Question: I have two tables as below.
"User Acc" is user's profile details and user's login details(username password) are in a seperate table called login.When I generated the entities in Netbeans IDE, there were 2 tables for login(database) table. One generated entity is "Login", another one is "LoginId".Login entity has a reference to LoginId and UserAcc entity. LoginId entity has username and password which were in login database table.UserAcc has primary key which is INT for each user.That key is the foreign key of login table.
Now I want to check the user @ loging. How I do is, I create a LoginId instance and set the user name and password and then check any object which has same LoginId. Here is the code.
uName and pw are strings and taken from user input.
'''
LoginId id=new LoginId(uName, pw);
Session ses = NewHibernateUtil.getSessionFactory().openSession();
Criteria crit = ses.createCriteria(Login.class);
crit.add(Restrictions.eq("id", id));
Entities.Login log = (Entities.Login)crit.uniqueResult();
'''
But eventhough there are existing usernames and passwords matching with given username and password, the 'log' is always null.
Any one tell me where I should check and what the problem is. Thank you.
And my other problem is why a separate entity("LoginId") is created for two columns(primary keys) in one database table and another entity for that its database table .
for login;
'''
<hibernate-mapping>
<class name="Entities.Login" table="login" catalog="pcw">
<composite-id name="id" class="Entities.LoginId">
<key-property name="uname" type="string">
<column name="uname" length="10" />
</key-property>
<key-property name="pw" type="string">
<column name="pw" length="10" />
</key-property>
</composite-id>
<many-to-one name="useracc" class="Entities.Useracc" fetch="select">
<column name="UserAcc_uid" not-null="true" />
</many-to-one>
</class>
'''
for UserAcc:
'''
<hibernate-mapping>
<class name="Entities.Useracc" table="useracc" catalog="pcw">
<id name="uid" type="java.lang.Integer">
<column name="uid" />
<generator class="identity" />
</id>
<property name="fname" type="string">
<column name="fname" length="45" />
</property>
<property name="sname" type="string">
<column name="sname" length="45" />
</property>
<property name="RDate" type="date">
<column name="r_date" length="10" />
</property>
<property name="street" type="string">
<column name="street" length="45" />
</property>
<property name="city" type="string">
<column name="city" length="45" />
</property>
<property name="email" type="string">
<column name="email" length="45" />
</property>
<property name="tel" type="string">
<column name="tel" length="45" />
</property>
<set name="comments" inverse="true" cascade="all">
<key>
<column name="UserAcc_uid" not-null="true" />
</key>
<one-to-many class="Entities.Comment" />
</set>
<set name="logins" inverse="true" cascade="all">
<key>
<column name="UserAcc_uid" not-null="true" />
</key>
<one-to-many class="Entities.Login" />
</set>
</class>
'''
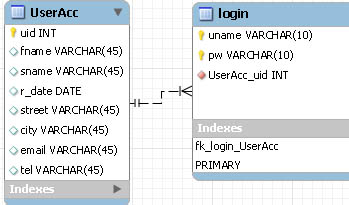
Answer: Anyway you can use HQL to solve it it will look more and less like this:
'''
public boolean authenticate(Sting username,String pass){
Session ses = NewHibernateUtil.getSessionFactory().openSession();
String sql = "from Login login where login.username:= username and login.pass = :=pass";
Query query = session.createQuery(sql);
query.setString("username",username);
query.setString("pass",pass);
List<Login> result = query.list();
//close session, transaction,etc....
if (result ==null)
return false;
else
return true;
}
'''